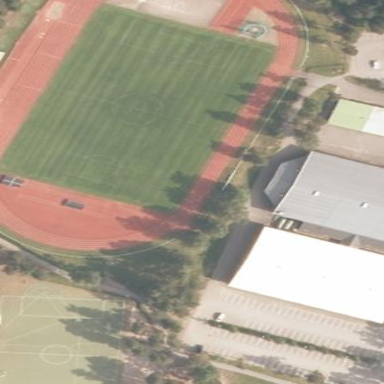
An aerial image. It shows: Athletics sports center.